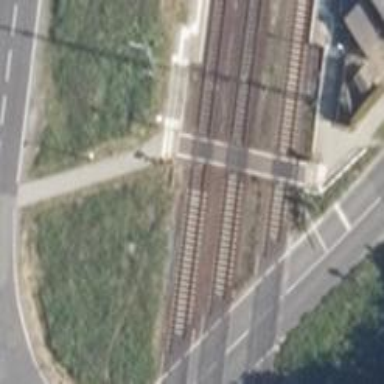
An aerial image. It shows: Railway crossing with lights and full barrier.